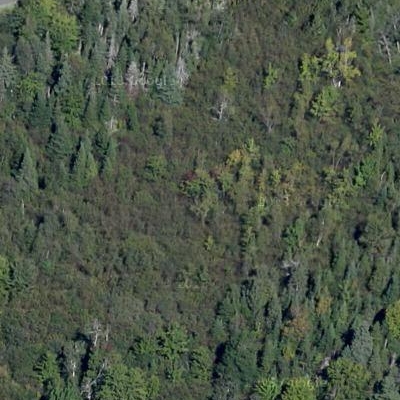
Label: eForest